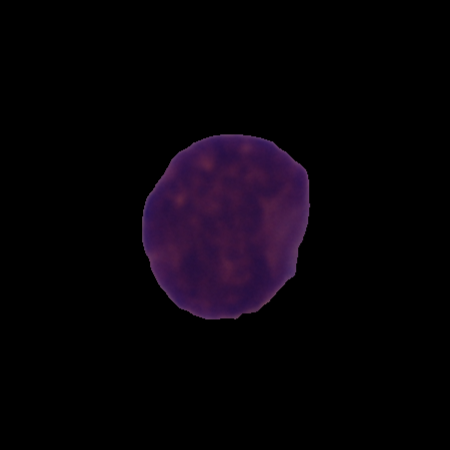
Label: cancer